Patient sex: M
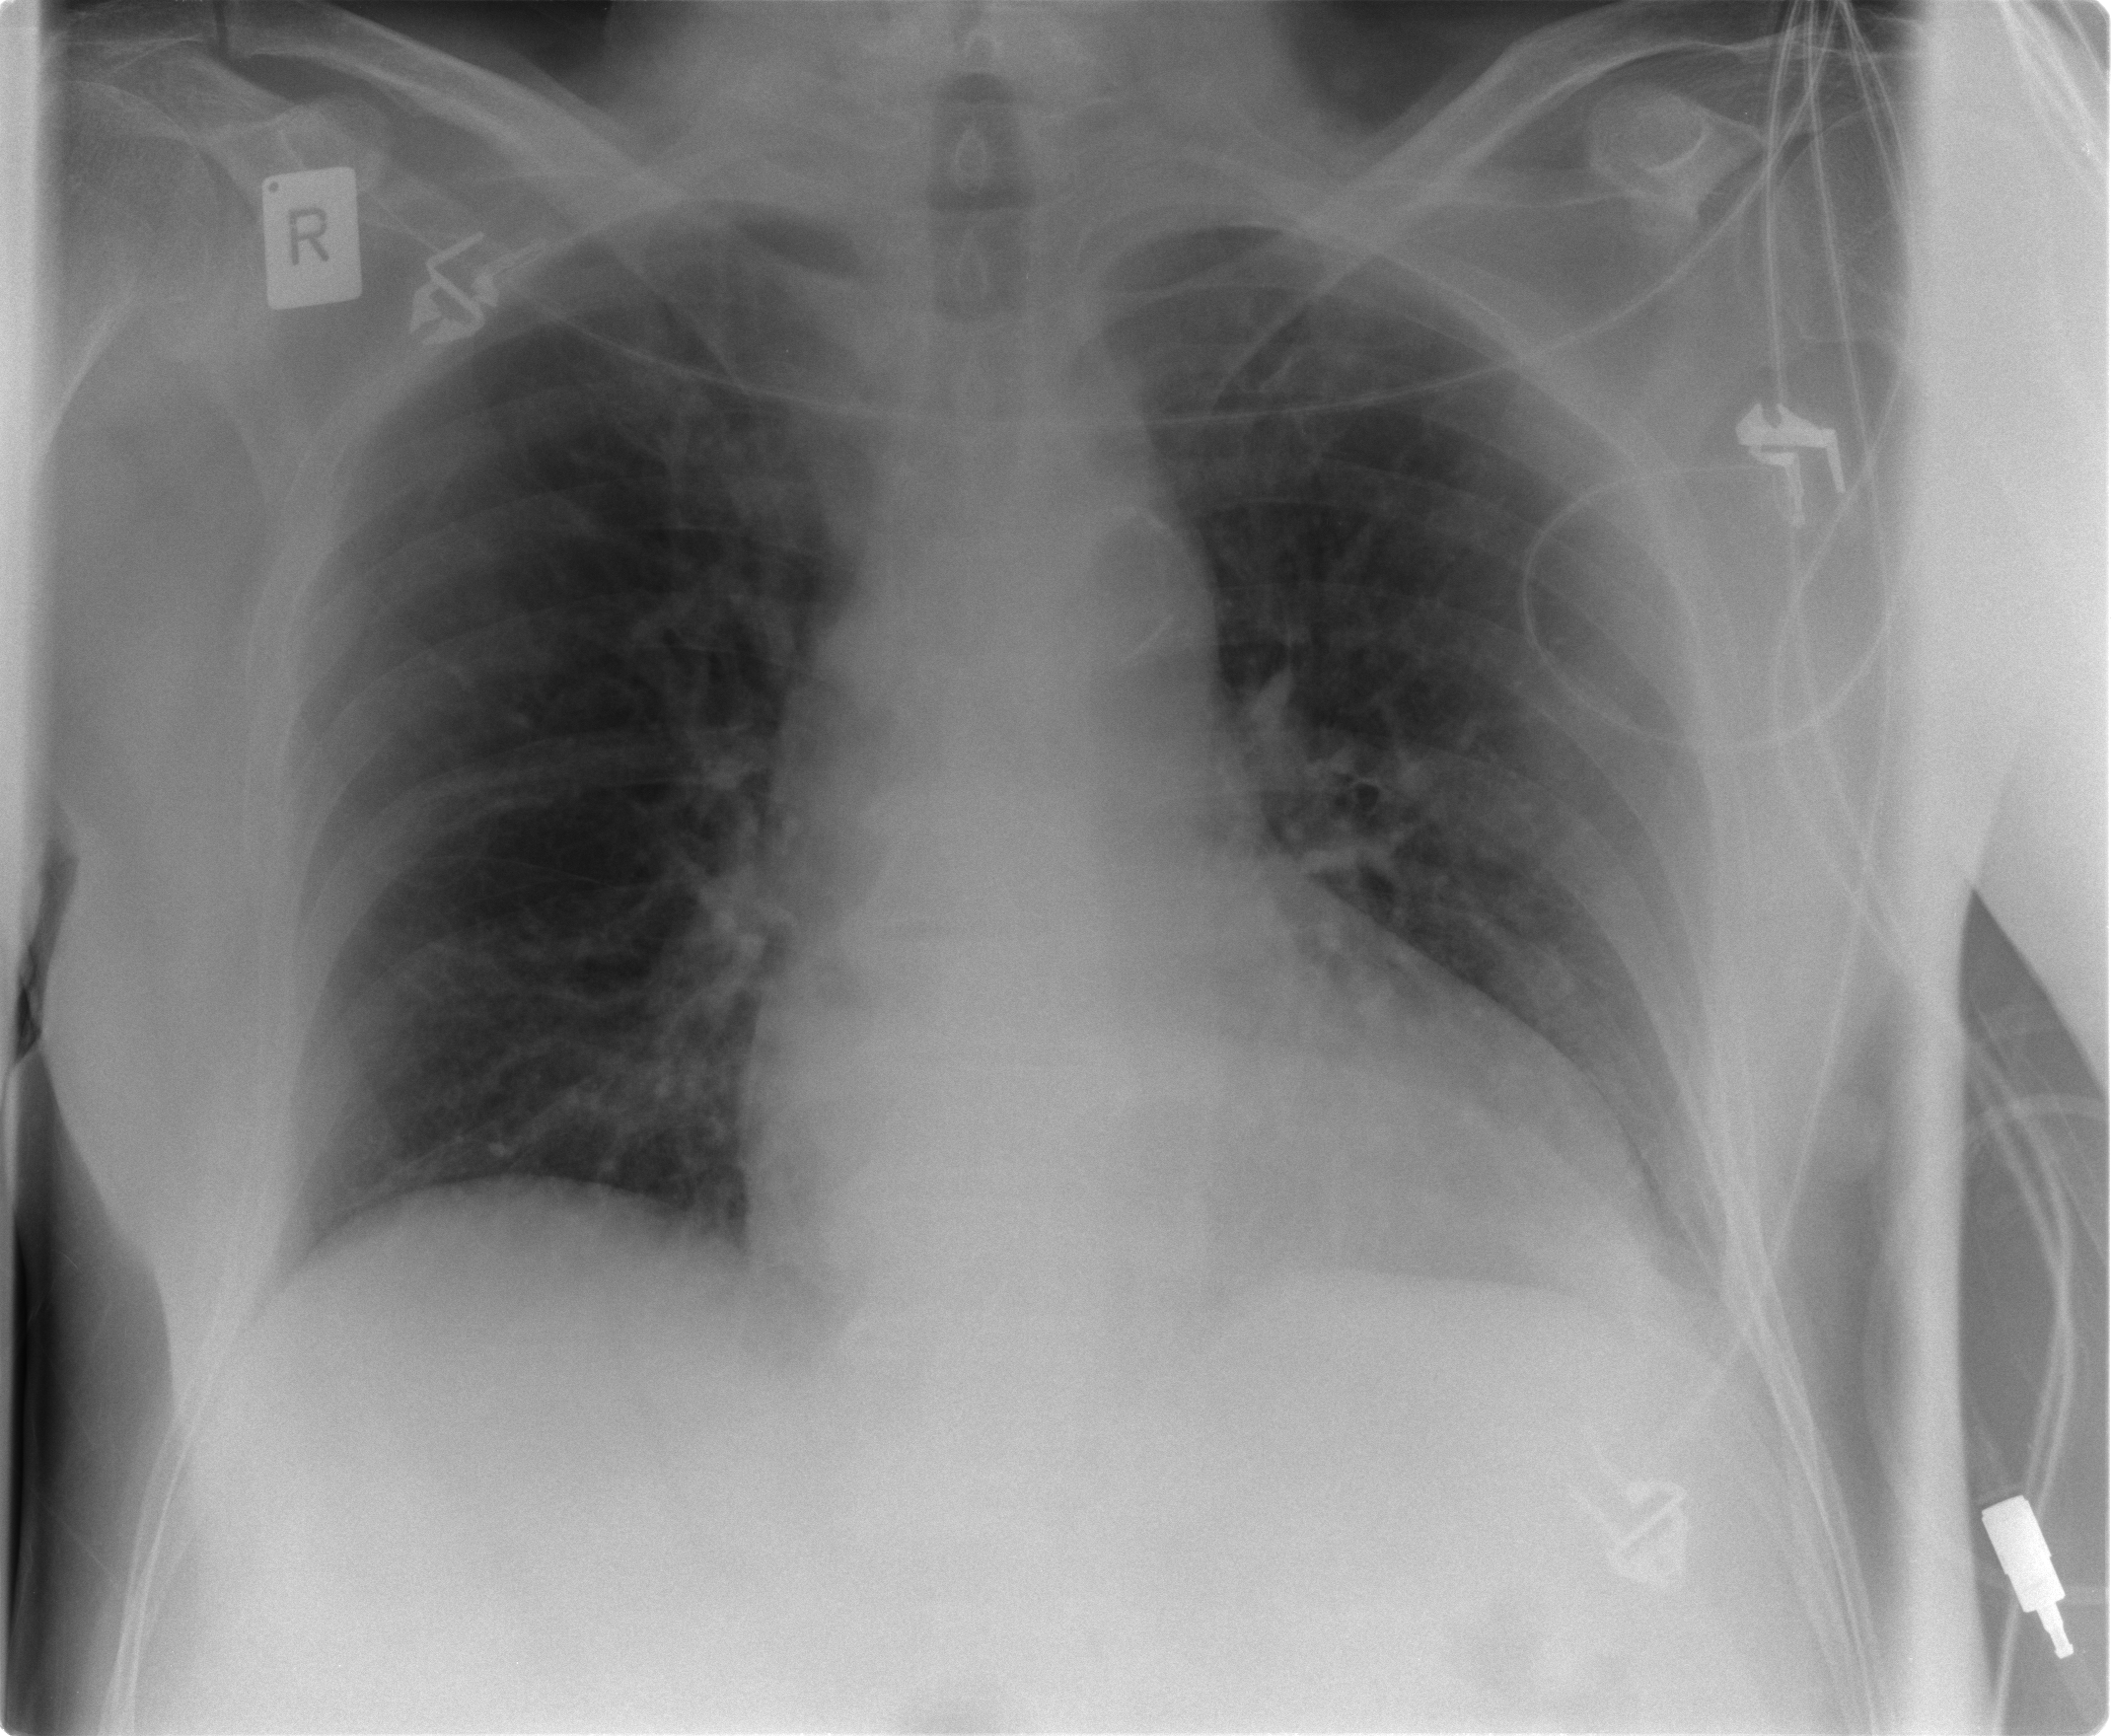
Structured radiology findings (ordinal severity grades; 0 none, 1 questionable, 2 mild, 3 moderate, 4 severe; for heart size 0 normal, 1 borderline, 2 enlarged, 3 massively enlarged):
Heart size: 1
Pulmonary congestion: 0
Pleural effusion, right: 0
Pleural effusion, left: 1
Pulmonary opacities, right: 0
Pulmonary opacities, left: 0
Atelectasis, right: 0
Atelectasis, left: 1